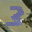
Label: 3